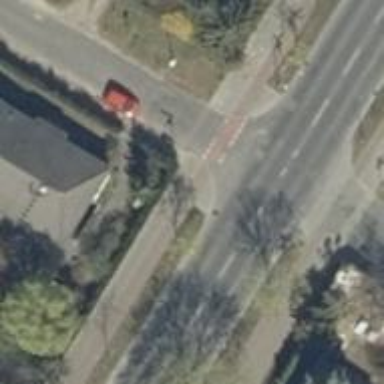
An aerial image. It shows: Road with "give way" sign.